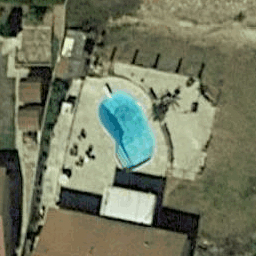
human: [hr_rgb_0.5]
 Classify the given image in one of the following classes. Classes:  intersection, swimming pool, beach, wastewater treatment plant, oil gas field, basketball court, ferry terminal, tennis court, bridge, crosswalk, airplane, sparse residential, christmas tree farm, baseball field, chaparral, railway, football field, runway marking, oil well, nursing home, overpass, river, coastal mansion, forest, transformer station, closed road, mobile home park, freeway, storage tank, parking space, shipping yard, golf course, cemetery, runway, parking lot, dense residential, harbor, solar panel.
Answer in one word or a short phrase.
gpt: swimming pool